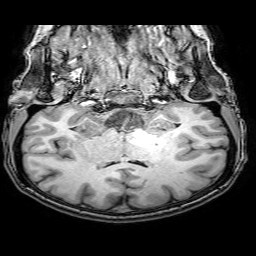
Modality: T1w
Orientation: sagittal
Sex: female
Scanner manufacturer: philips
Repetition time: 0.008164 s
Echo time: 0.00374 s